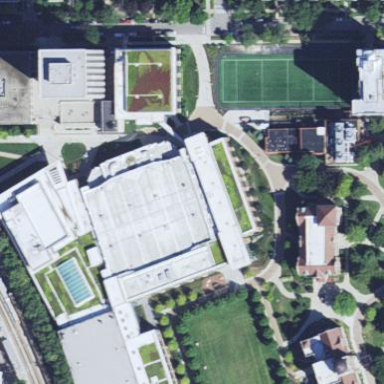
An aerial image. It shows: University building overlooking stadium.